Brain MRI, t2w sequence, axial 2D slice.
Patient: age 33, sex F, weight 95 kg, height 1.95 m
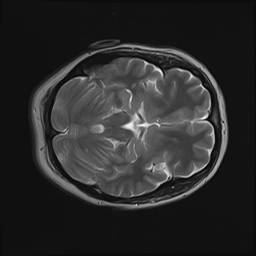